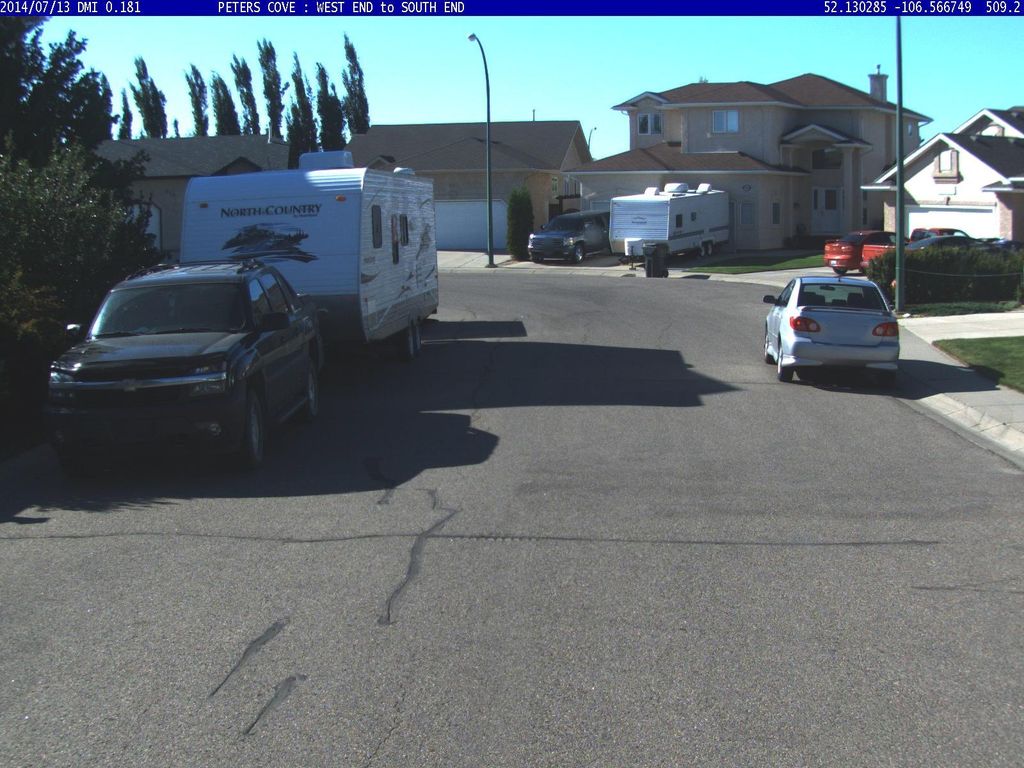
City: saskatoon